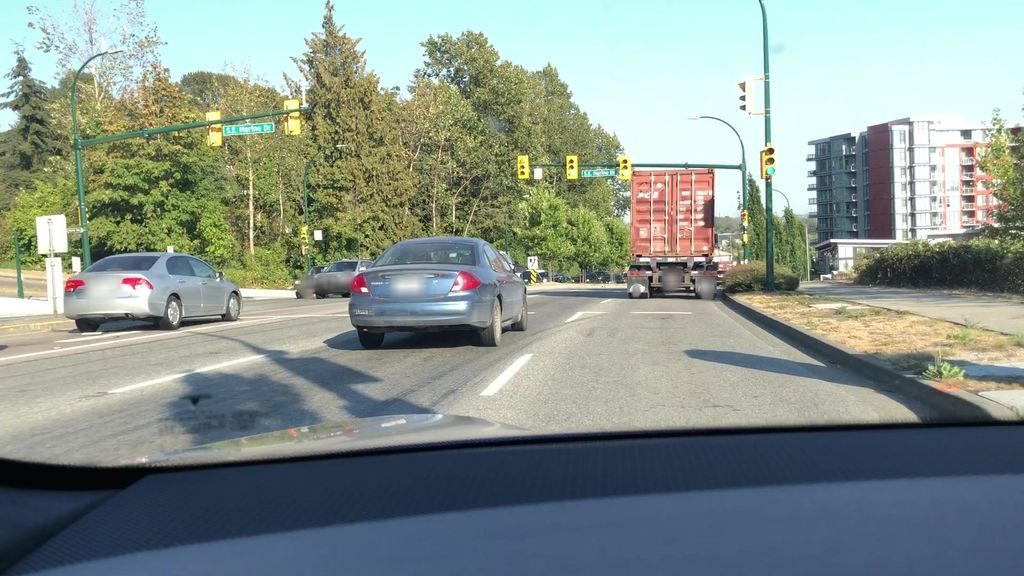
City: vancouver